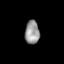
Tissue: lung
Cell type: Endothelial cells
Senescence score: 0.1995
Nuclear area (px): 336
Mean DAPI intensity: 149.97